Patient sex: M
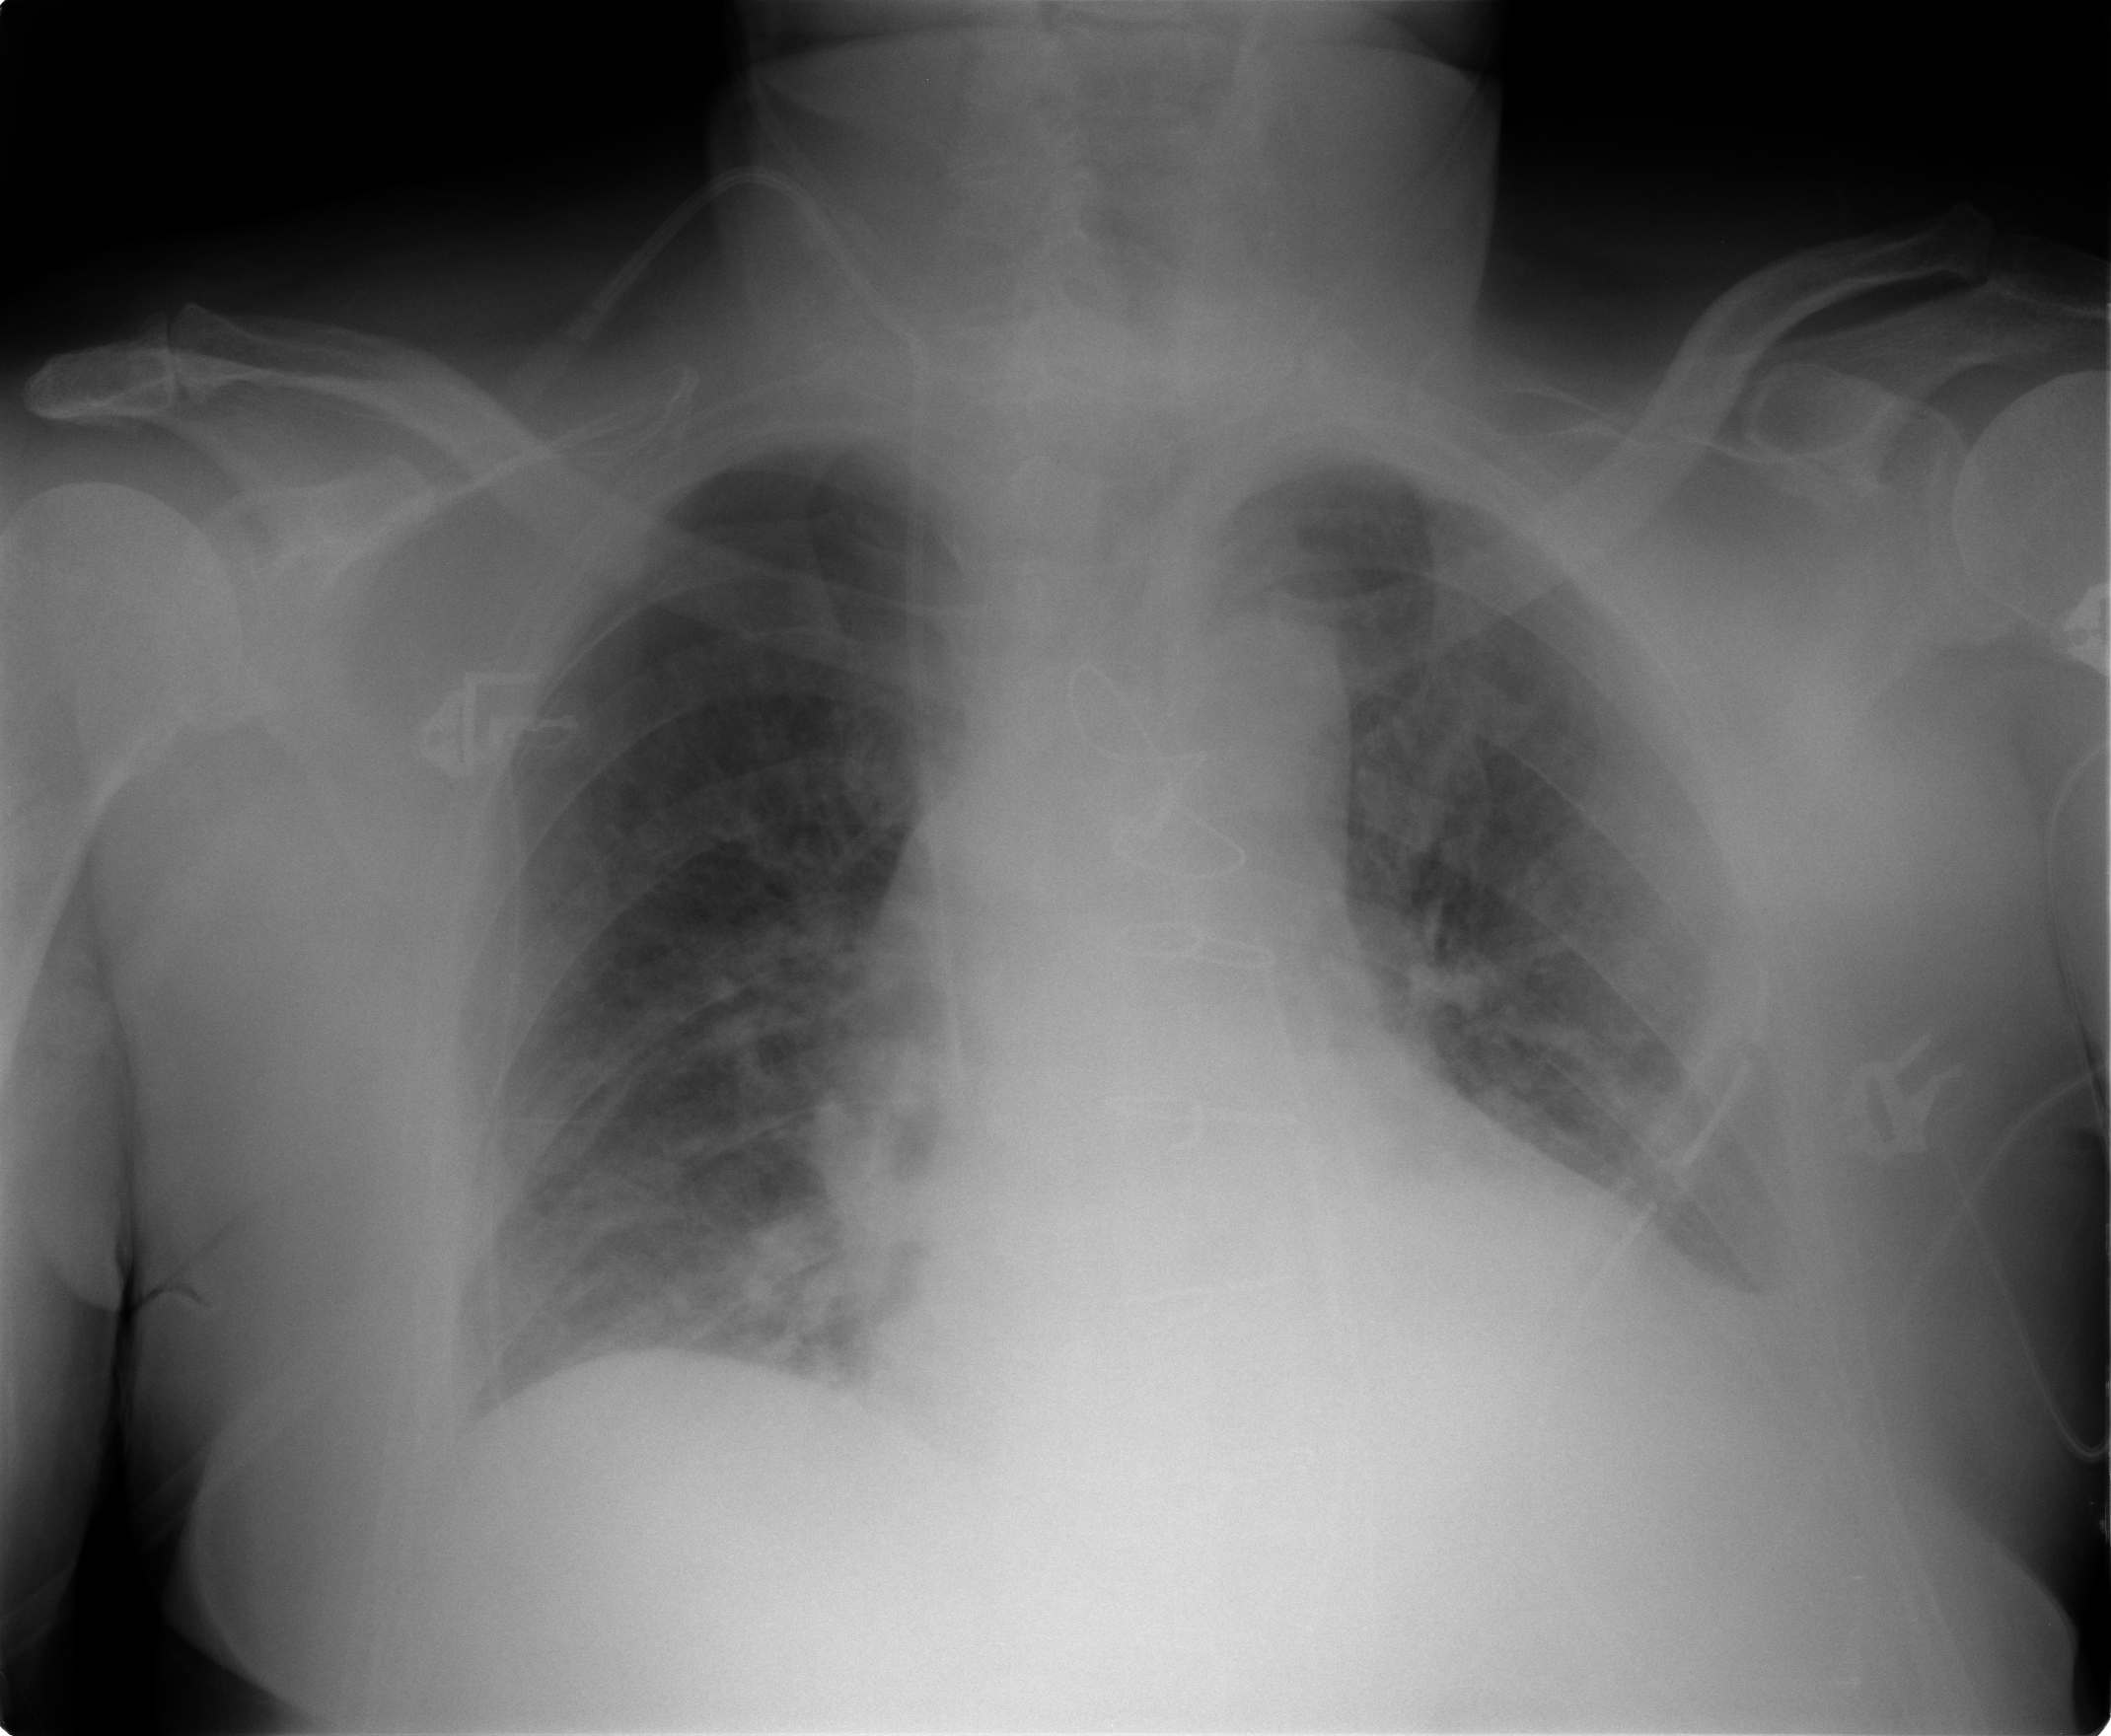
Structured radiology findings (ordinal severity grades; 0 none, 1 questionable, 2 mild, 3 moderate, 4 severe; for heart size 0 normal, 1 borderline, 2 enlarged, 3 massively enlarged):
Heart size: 0
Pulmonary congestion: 0
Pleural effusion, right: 0
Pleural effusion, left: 2
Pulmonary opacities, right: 0
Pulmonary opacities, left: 0
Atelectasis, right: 0
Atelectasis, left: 0